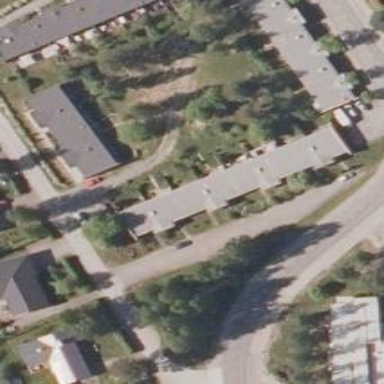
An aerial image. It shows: Terrace building.